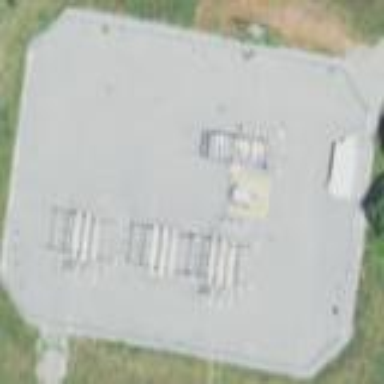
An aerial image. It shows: Distribution substation surrounded by fence.